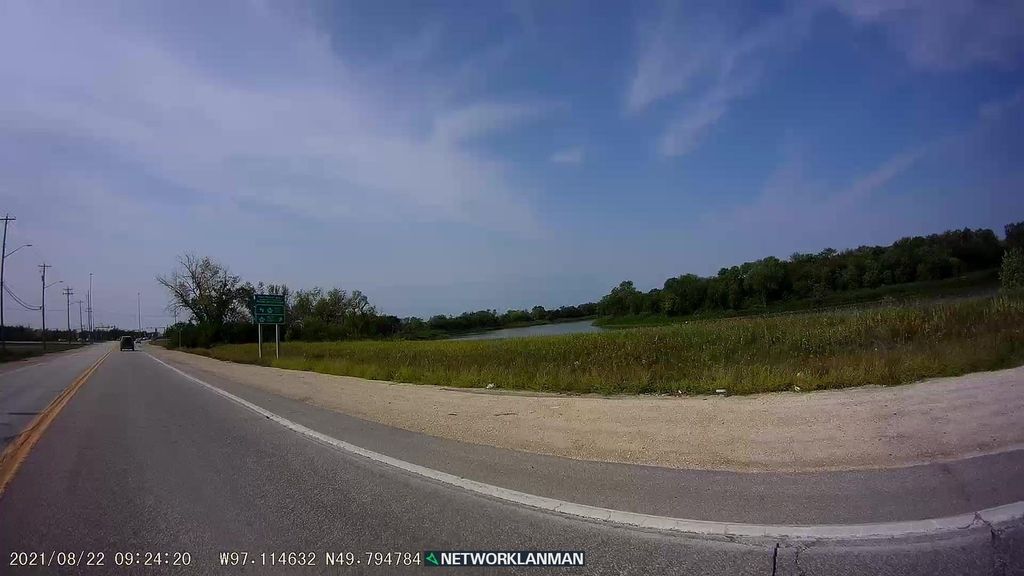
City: winnipeg